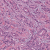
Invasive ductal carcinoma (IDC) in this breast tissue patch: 1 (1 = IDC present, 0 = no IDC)